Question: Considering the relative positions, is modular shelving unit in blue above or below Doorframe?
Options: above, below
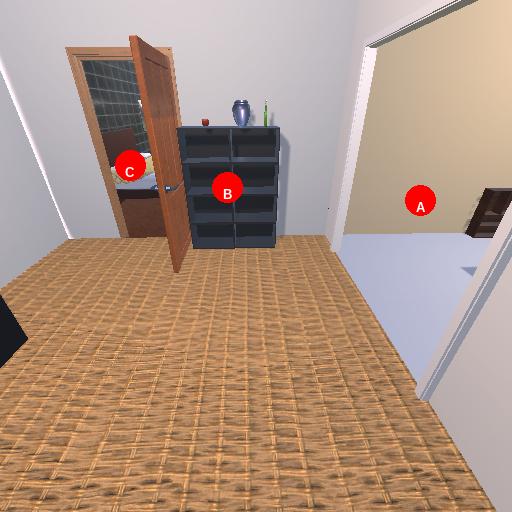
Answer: above